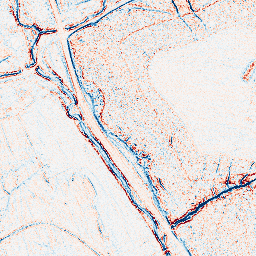
Category: edge_preserving
Decomposition family: bilateral
Decomposition parameters: d: 5
sigma_color: 150
sigma_space: 75
Upsampling method: quadratic
Upsampling parameters: scale: 8
Upsampling scale: 8